Interaction volume radius: 10 \u00c5
Interaction volume height: 15 \u00c5
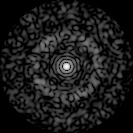
Disorder parameter: 0.8465